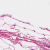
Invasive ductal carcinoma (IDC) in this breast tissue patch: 0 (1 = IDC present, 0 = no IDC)